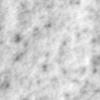
Label: no_change